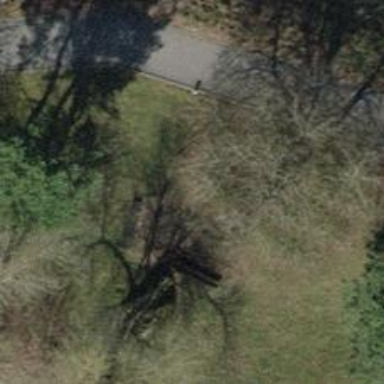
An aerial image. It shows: Brown bench.